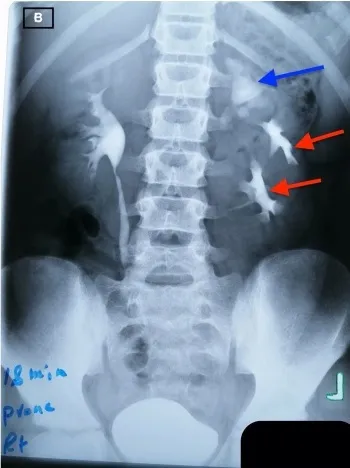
B: Intravenous urogram showing dilated upper moiety (blue arrow) compared to the mid and lower moieties (red arrows) on left kidney.
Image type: radiology (x_ray)